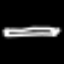
Label: pencil